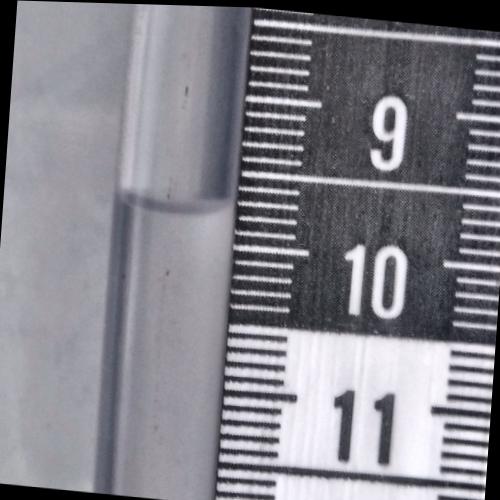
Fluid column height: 9.8 cm